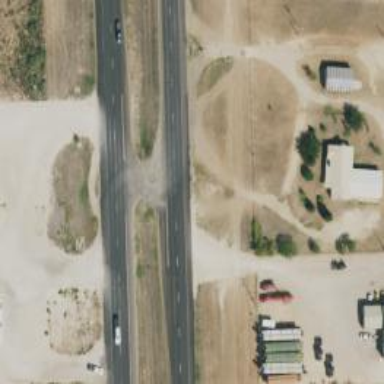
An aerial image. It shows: Trunk link highway.